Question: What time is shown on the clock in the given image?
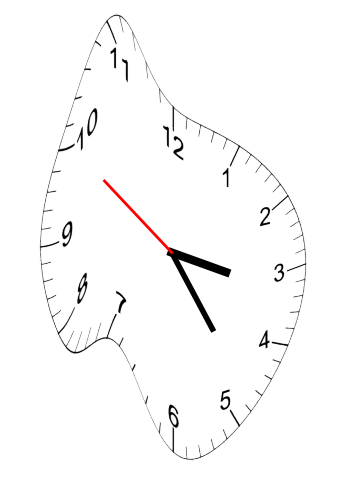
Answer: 03:23:50